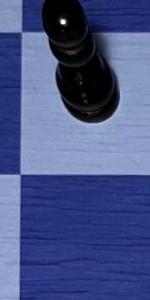
Label: Empty